Current action and preconditions to check: path_clear

Your task: For each precondition in the list above, predict whether it will hold at this action.

Consider the current scene as observed from the mobile robot's camera, and analyze the predicted future states of all dynamic agents (e.g., people, animals, vehicles, or any moving entities) within the NEXT SECOND.

IMPORTANT: Only answer "very likely" if you are absolutely certain—based on strong, clear evidence—that a dynamic agent will violate the precondition in the predicted future state. Do NOT answer "very likely" for unlikely, ambiguous, or low-probability risks.

Ask yourself for each precondition: Is there a high probability, with clear and convincing evidence, that the predicted future states of any dynamic agent will interfere with the predicted future state of the currently executing action within the NEXT SECOND, causing that precondition to fail?

Assess the risk level based on these predictions. Use "likely" or "very likely" if motions create a clear risk of interference.

Use "neutral" or "improbable" if agents are nearby but their predicted paths are clearly diverging or non-conflicting.

Failure Risk Categories: "very improbable", "improbable", "neutral", "likely", "very likely"

Answer Format: Output ONLY the probability_of_failure value from these categories: "very improbable", "improbable", "neutral", "likely", "very likely"

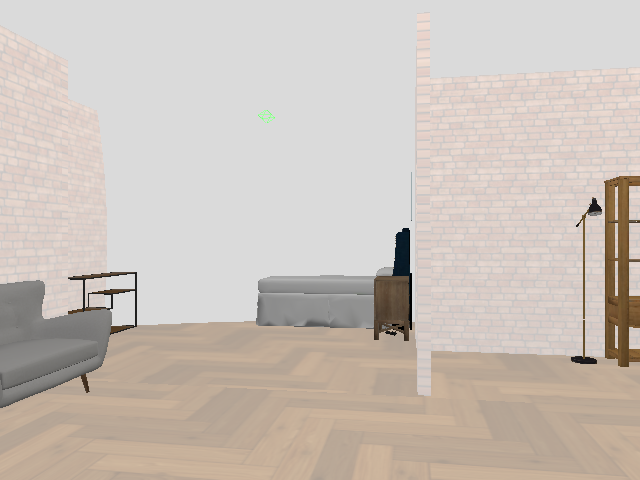

Answer: very improbable